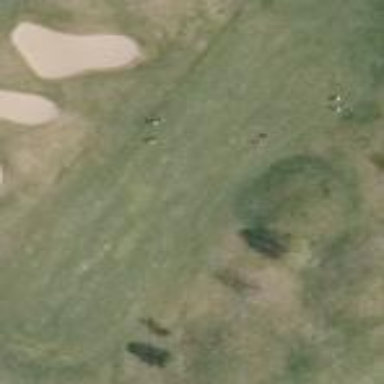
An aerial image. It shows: Golf fairway surrounded by grass.